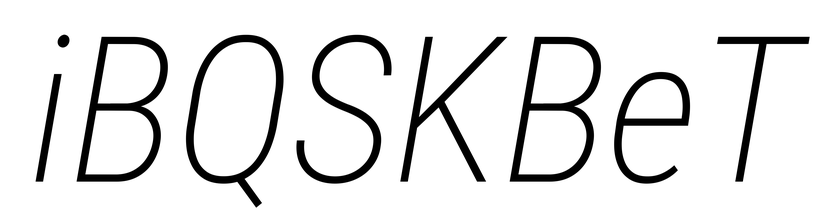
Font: Roboto-Italic_Condensed_ExtraLight_Italic